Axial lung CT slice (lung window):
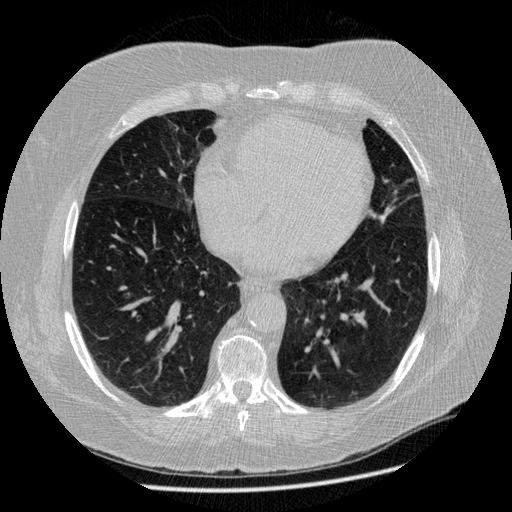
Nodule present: no